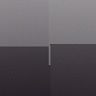
Metastatic tissue present: no